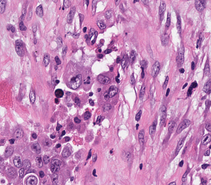
Tumor epithelial tissue: yes
Tumor-associated stroma tissue: yes
Normal tissue: no